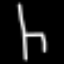
Label: chair